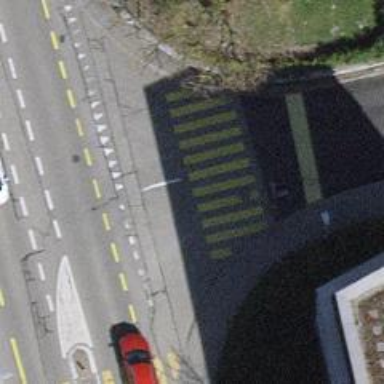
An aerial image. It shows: Uncontrolled zebra crossing with zebra markings.